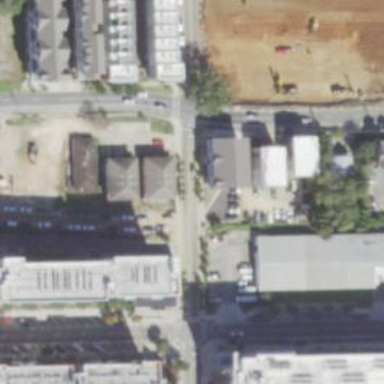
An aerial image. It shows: Alleyway designated as service road.